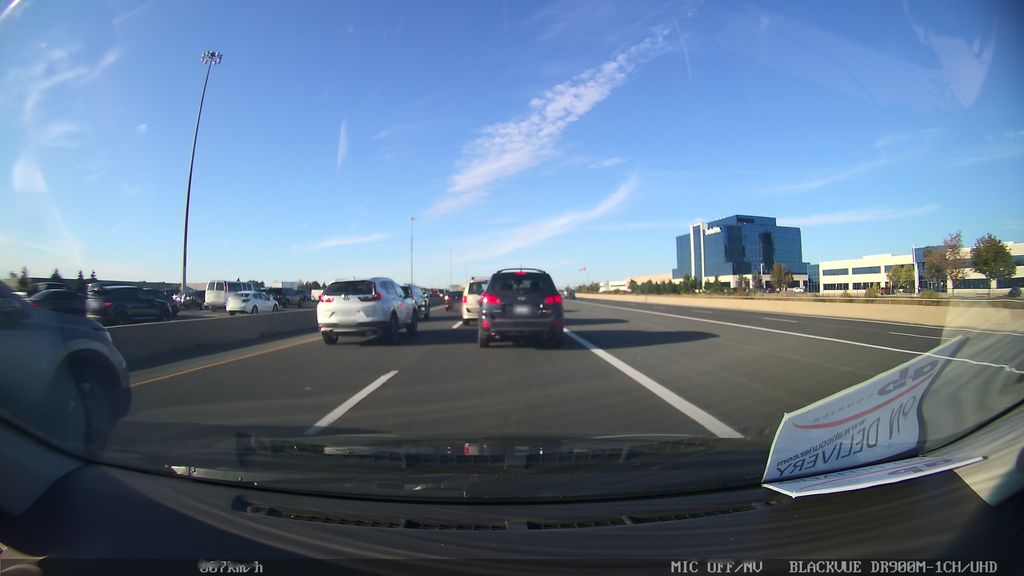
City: toronto